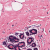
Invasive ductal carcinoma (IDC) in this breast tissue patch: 0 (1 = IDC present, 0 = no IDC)